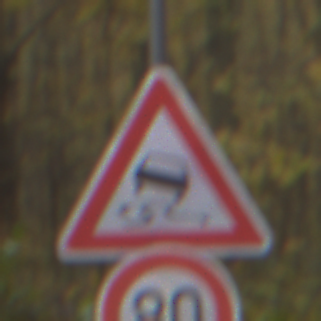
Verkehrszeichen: SchleuderOderRutschgefahr
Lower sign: Geschwindigkeit80
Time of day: MorningAfternoon
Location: Outdoor (Nature)
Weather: Overcast
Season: Autumn
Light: Natural